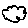
Label: cloud